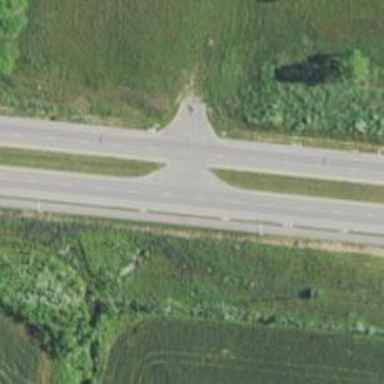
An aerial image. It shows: Tertiary link road.